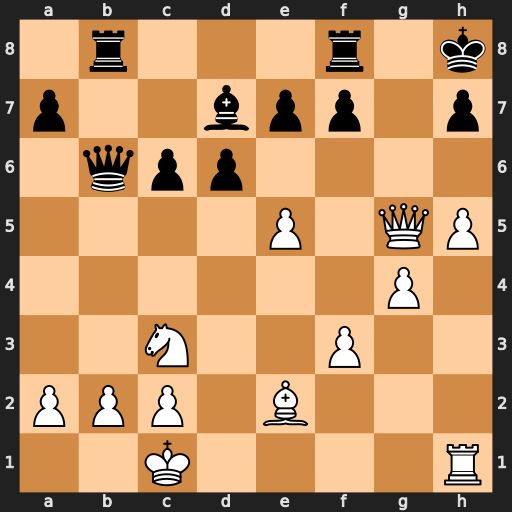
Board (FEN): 1r3r1k/p2bpp1p/1qpp4/4P1QP/6P1/2N2P2/PPP1B3/2K4R
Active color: w
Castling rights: -
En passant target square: -
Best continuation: h6 Rg8 Qxe7 Qe3+ Kd1 Qxe5 Qxd7